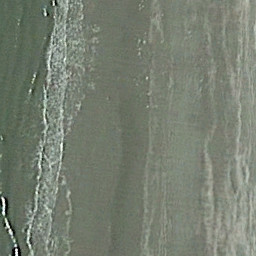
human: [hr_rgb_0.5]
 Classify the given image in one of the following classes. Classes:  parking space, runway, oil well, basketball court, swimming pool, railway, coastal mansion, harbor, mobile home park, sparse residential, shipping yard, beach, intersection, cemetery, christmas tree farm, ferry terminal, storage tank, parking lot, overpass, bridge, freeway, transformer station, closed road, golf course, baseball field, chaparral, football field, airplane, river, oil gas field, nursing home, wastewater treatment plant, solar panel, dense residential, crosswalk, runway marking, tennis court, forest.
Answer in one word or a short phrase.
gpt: beach